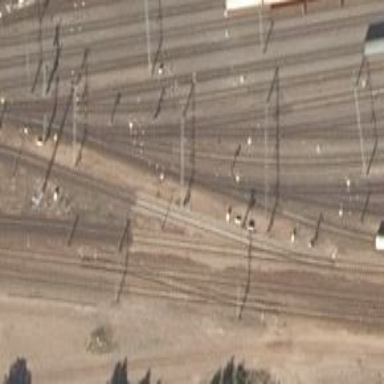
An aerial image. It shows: Railway yard with electrified contact lines.